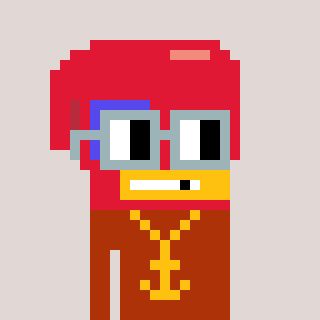
a pixel art character with square dark gray glasses, a boxing glove-shaped head and a hotbrown-colored body on a warm background